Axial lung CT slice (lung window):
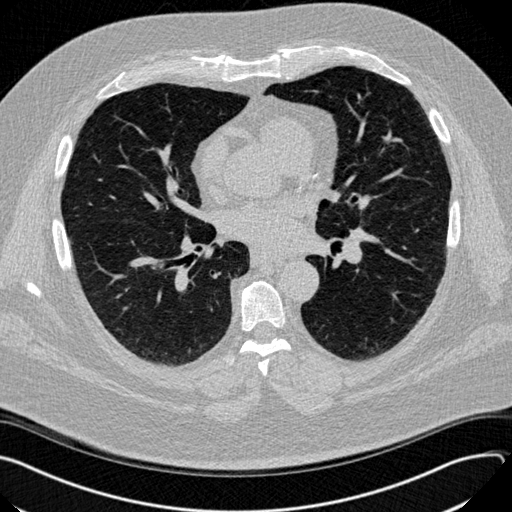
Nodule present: no